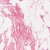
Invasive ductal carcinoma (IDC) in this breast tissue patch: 0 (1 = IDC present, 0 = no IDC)